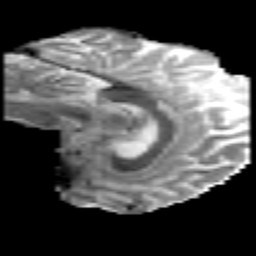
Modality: MD
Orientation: sagittal
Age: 34
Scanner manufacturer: philips
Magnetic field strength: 3 T
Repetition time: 8.6 s
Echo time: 0.127 s